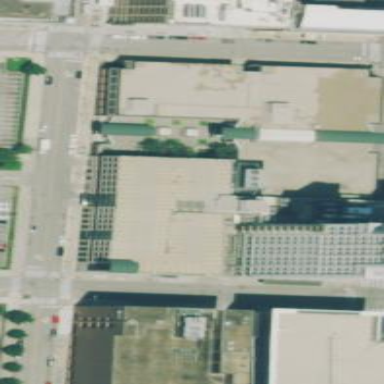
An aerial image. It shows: Bank building.